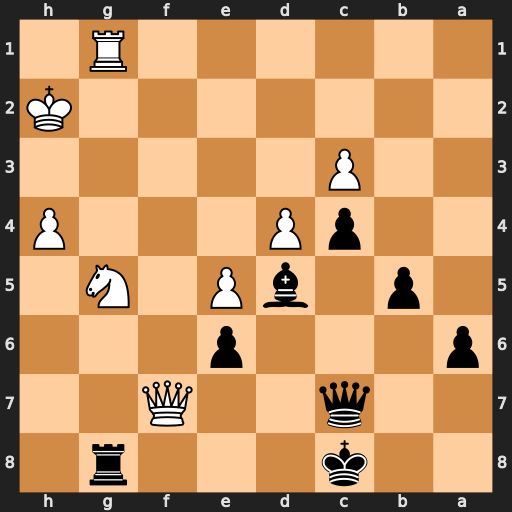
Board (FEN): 2k3r1/2q2Q2/p3p3/1p1bP1N1/2pP3P/2P5/7K/6R1
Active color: b
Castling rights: -
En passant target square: -
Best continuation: Qxf7 Nxf7 Rxg1 Kxg1 b4